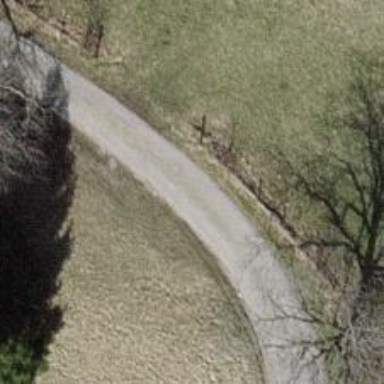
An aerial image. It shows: Unclassified road.